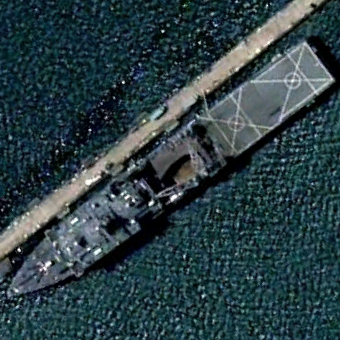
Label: combat